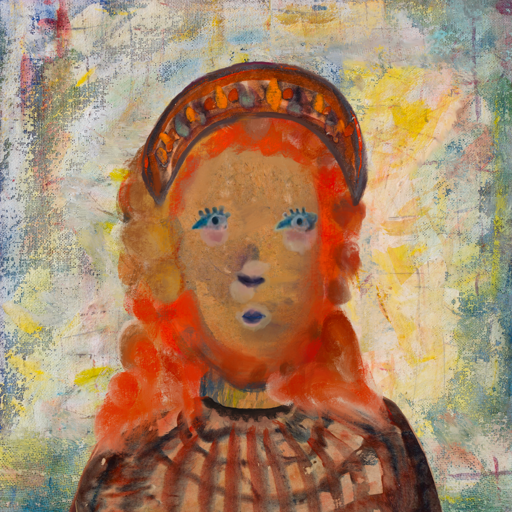
Background: Irani, Head And Neck Front: In_The_Sun, Face Front: Hill_Girl, Bust: Orphan, Hair Front: Rupkatha, Head Accessory: Hypocrite, Second Necklace: Blank, Necklace: Blank, Baby: Blank